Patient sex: M
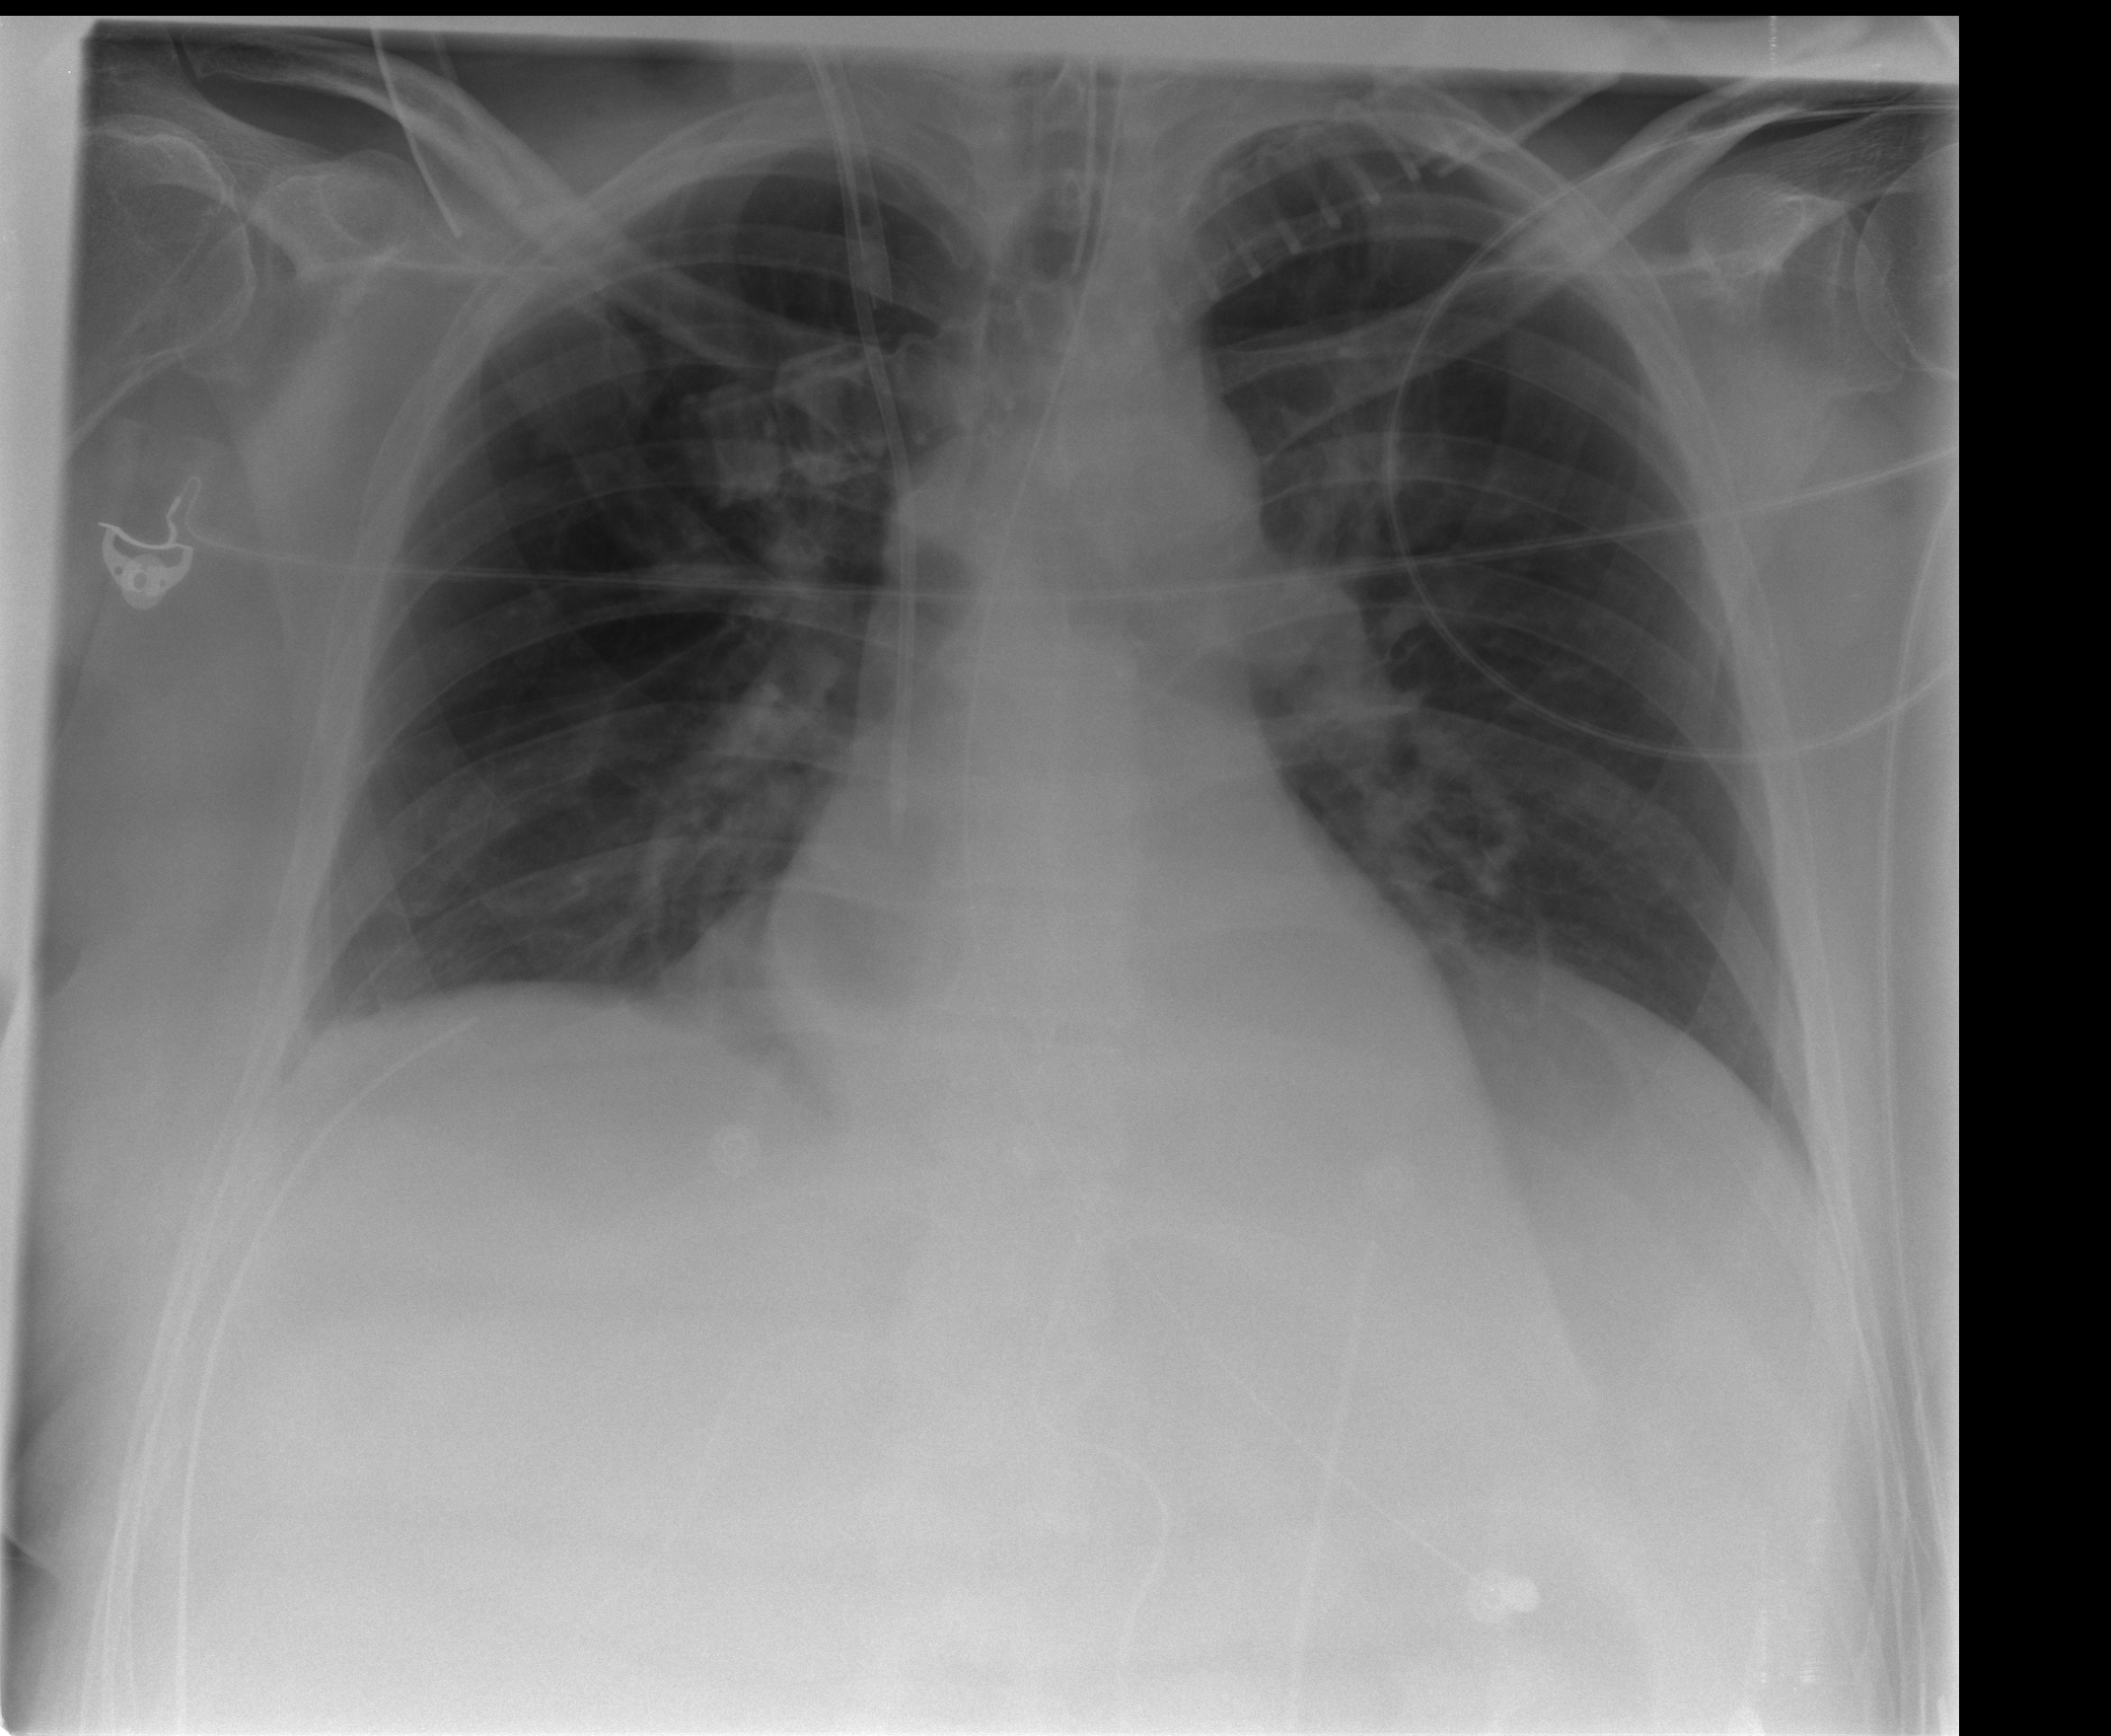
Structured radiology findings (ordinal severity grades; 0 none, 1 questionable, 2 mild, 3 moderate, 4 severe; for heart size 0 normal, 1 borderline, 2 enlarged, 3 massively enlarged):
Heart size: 0
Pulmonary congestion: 0
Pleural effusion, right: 2
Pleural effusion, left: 0
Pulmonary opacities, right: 0
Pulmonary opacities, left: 0
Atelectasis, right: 2
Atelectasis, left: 2